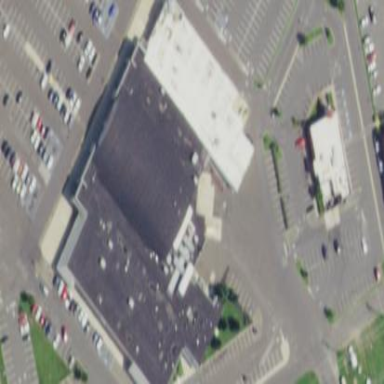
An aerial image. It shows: Supermarket building.